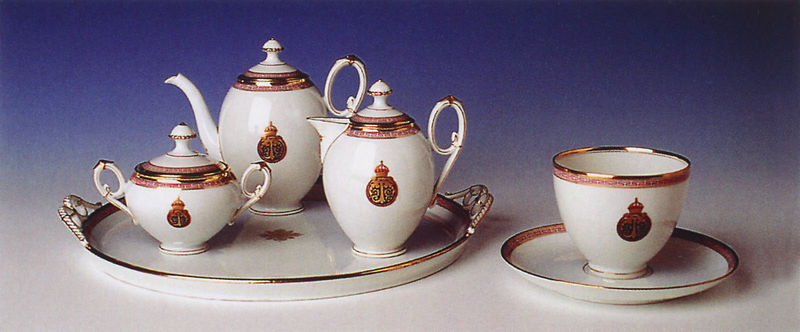
Titel: Gräflich Thun’sche Porzellanfabrik: Solitaire
Institution: Nürnberg, Germanisches Nationalmuseum
Schlagwörter: blau, weiß, grün, rot, ornament, tablett, teller, gold, krone, henkel, kanne, ornamente, verzierung, tasse, platte, foto, arrangement, deckel, porzellan, geschirr, kaffeekanne, service, untertasse, wappen, kännchen, teekanne, goldrand, kannen, kaffeetasse, mäander, klassisch, tülle, ausguss, milchkanne, zucker, zuckerdose, kron, servierplatte, zuckertopf